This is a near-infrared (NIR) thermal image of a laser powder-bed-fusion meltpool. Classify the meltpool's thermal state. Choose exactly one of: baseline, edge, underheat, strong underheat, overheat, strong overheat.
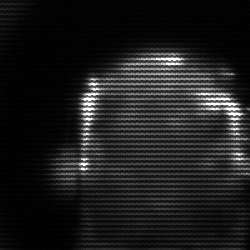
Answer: baseline